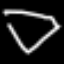
Label: diamond